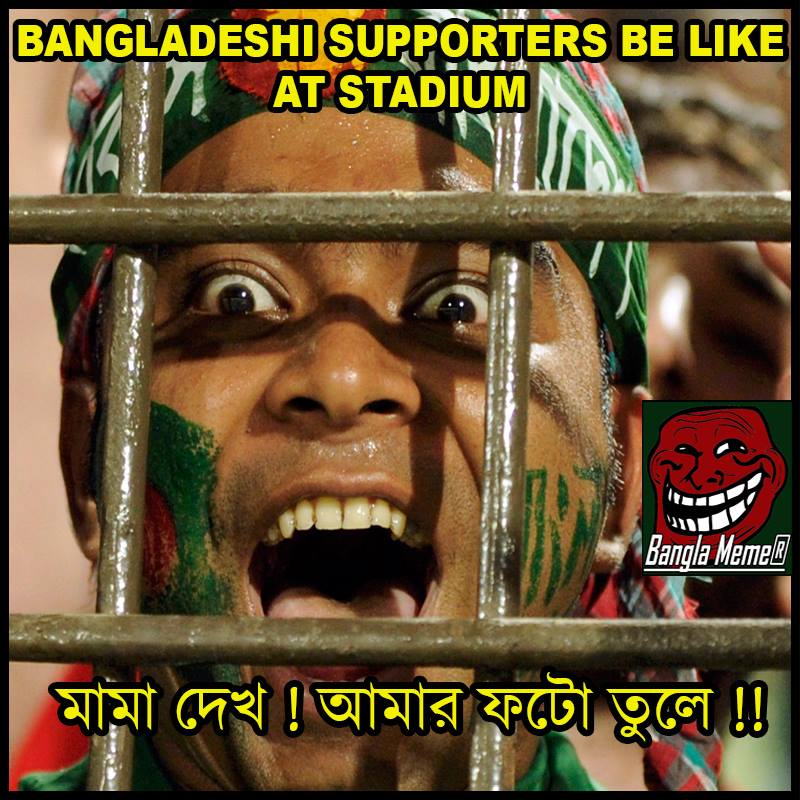
Caption: BANGLADESHI SUPPORTERS BE LIKE AT STADIUM   মামা দেখ ! আমার ফটো তুলে !!
Label: non-hate